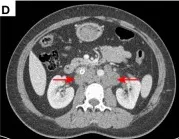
The number of retroperitoneal lymph nodes increased and the short diameter was 1.61 cm [red arrow, ], and ,the left pelvic lymph nodes were 4.02 cm [red arrow.
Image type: radiology (ct)